Question: Hi i want to find cycles in 2 dimensional(nxm) array. i have n.m-1 filled cell in my array and i want to find cycle starting empty cell, continues in filled cells an finish in empty cell.
For example we have this array;

our first cycle is [0,0],[0,3],[2,3],[2,0]
second cycle is [0,1],[0,3],[2,3],[2,2],[3,2],[3,1]
How can i find find all cycles in this array.
Thanks.
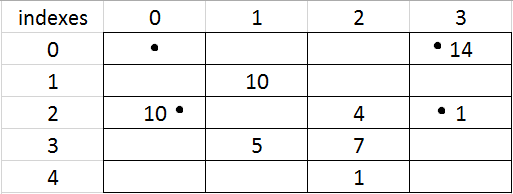
Answer: I think I have an algorithm that will do what you need.
The first step is finding all the starting points (which is easy enough), initialise a path with the point you're at, and then attempt to follow a route either left, right, up or down from that point.
'''
public void start() {
for (int y = 0; y < h; y++) {
for (int x = 0; x < w; x++) {
if (array[y][x] == 0) {
int pos[] = {x,y};
path = new ArrayList<int[]>();
path.add(pos);
startx = x;
starty = y;
follow(x, y, 1, 0);
follow(x, y, -1, 0);
follow(x, y, 0, 1);
follow(x, y, 0, -1);
}
}
}
}
'''
Once you start following a route in a particular direction, if you've reached your start point again, you've found a cycle, so you can't output the path you took to get there and abandon any further search along this route.
If you find a non-empty cell, you need to add your current position to your path history, and then attempt to recursively follow another route at right angles to the direction you are on. So if you're going left or right, you now try only up or down, and vice versa.
If your route takes you past an edge without finding either your start point or a non-empty cell, you obviously can go no further.
'''
private void follow(int x, int y, int dx, int dy) {
x += dx;
y += dy;
while (x >= 0 && x < w && y >= 0 && y < h) {
if (x == startx && y == starty) {
for (int[] pos : path) {
System.out.printf("[%d,%d] ",pos[1], pos[0]);
}
System.out.printf("
");
break;
}
if (array[y][x] != 0) {
int pos[] = {x,y};
path.add(pos);
if (dx != 0) {
follow(x, y, 0, 1);
follow(x, y, 0, -1);
}
else {
follow(x, y, 1, 0);
follow(x, y, -1, 0);
}
path.remove(path.size()-1);
}
x += dx;
y += dy;
}
}
'''
<URL>
I've noticed a couple of issues with this algorithm that may not be ideal for you depending on your requirements.
1. You actually get two versions of each path - one following a clockwise route and the other obviously counter-clockwise.
2. Some of the paths cross over their own route. For example, something like a figure of eight pattern. I don't know whether that is something you would be accept as a valid cycle or not.